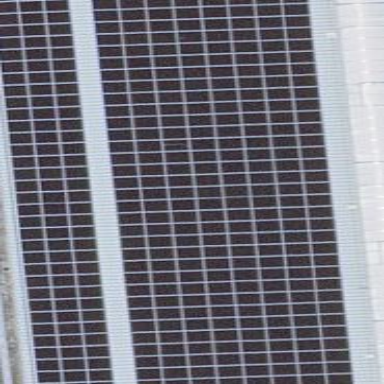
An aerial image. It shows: Solar power generator using photovoltaic panels.